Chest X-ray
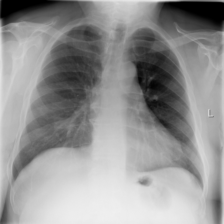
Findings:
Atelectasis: negative
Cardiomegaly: negative
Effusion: negative
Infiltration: negative
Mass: negative
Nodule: negative
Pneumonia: negative
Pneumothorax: negative
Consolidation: negative
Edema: negative
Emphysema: negative
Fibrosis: negative
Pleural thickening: negative
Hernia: negative